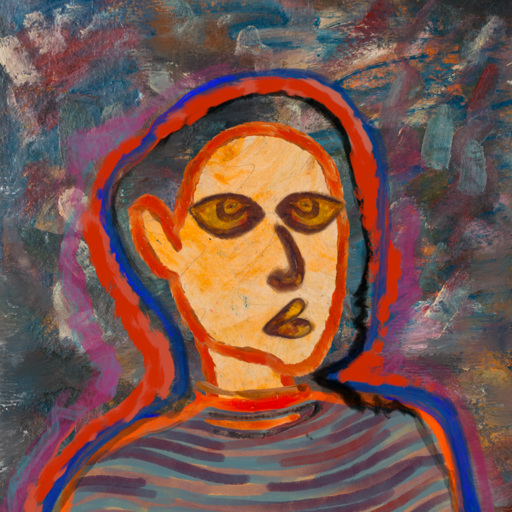
Background: Boggyland, Head And Neck Side: Experience, Face Side: Comrade, Bust: Experience, Hair Side: Experience, Head Accessory: Blank, Second Necklace: Blank, Necklace: Experience, Baby: Blank